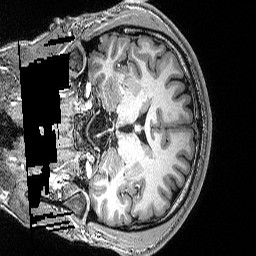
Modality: T1w
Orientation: coronal
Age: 21
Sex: male
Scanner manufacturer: siemens
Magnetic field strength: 3 T
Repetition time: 2.53 s
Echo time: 0.0033 s